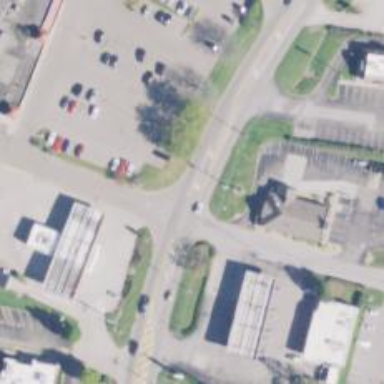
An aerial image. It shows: Tertiary road surrounded by retail establishments.